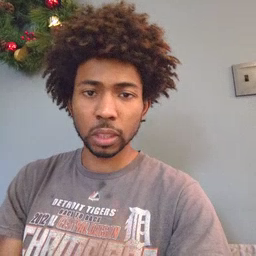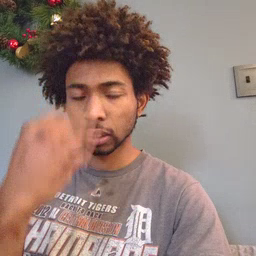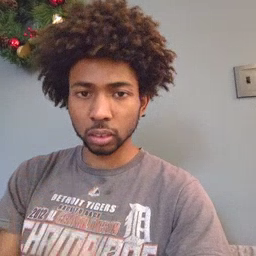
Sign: sleep